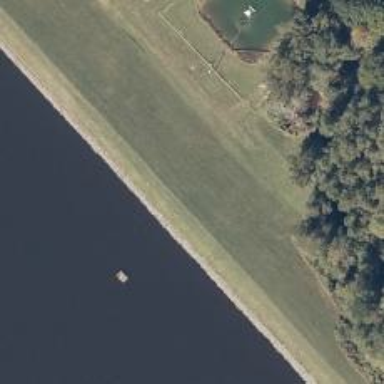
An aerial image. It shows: Reservoir.